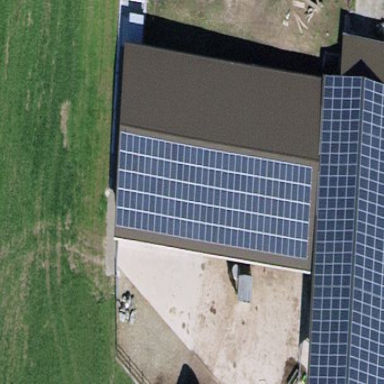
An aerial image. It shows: Solar photovoltaic panel generator.